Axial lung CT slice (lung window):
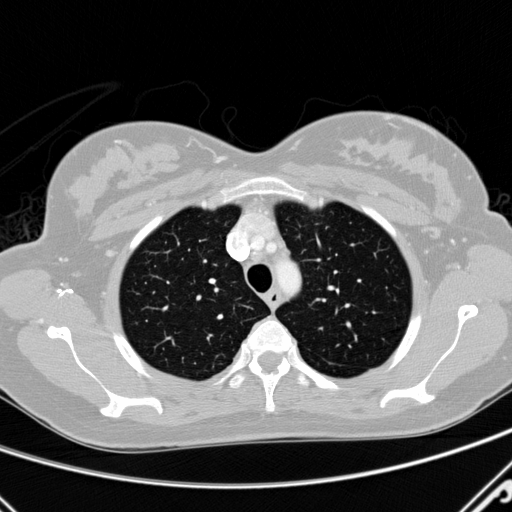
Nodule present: no